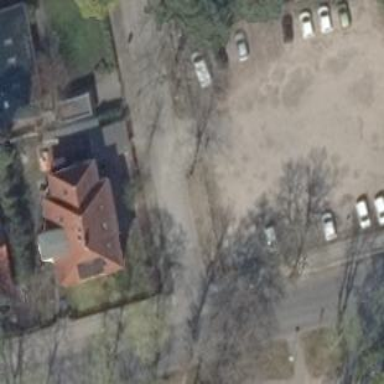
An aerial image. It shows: Parking area with compacted surface.